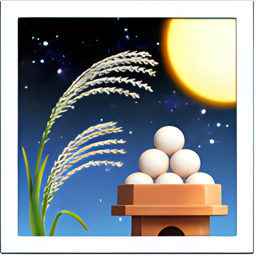
Name: moon viewing ceremony
Emoji: 🎑
Group: Activities
Sub-group: event